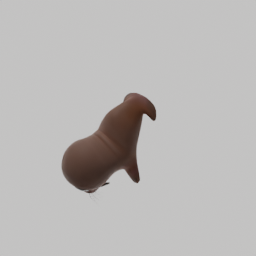
Label: animals